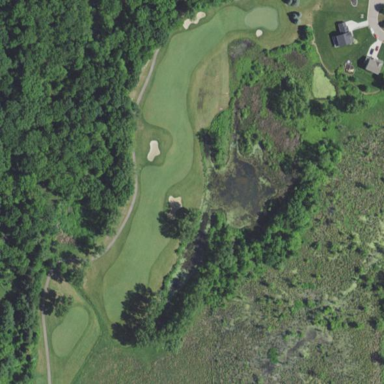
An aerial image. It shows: Water hazard on golf course.